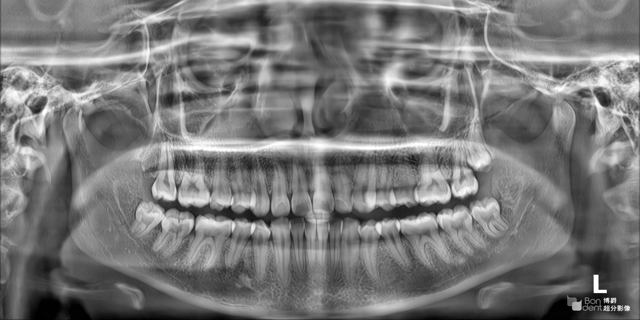
adult